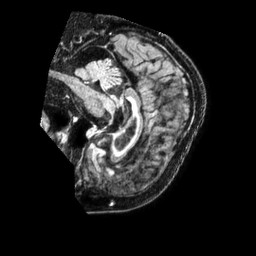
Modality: FLAIR
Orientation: sagittal
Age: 79
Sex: male
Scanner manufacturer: philips
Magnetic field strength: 1.5 T
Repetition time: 4.8 s
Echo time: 0.3363 s